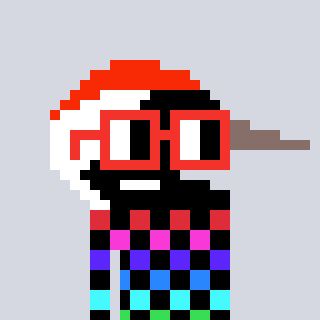
a pixel art character with square red glasses, a crane-shaped head and a red-colored body on a cool background